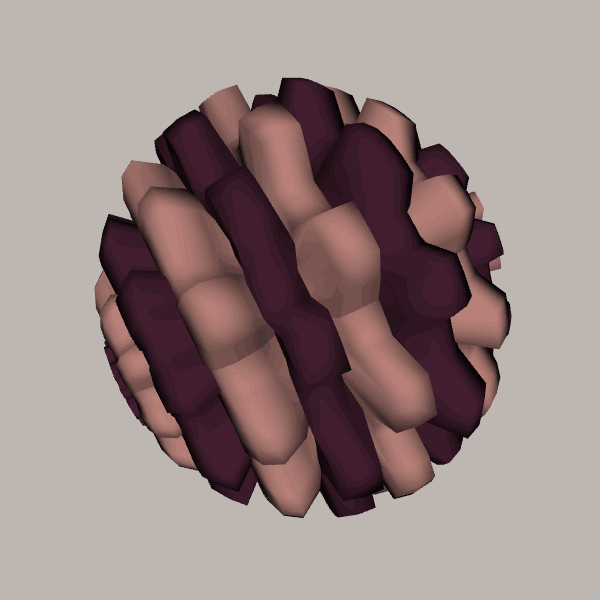
Background: light